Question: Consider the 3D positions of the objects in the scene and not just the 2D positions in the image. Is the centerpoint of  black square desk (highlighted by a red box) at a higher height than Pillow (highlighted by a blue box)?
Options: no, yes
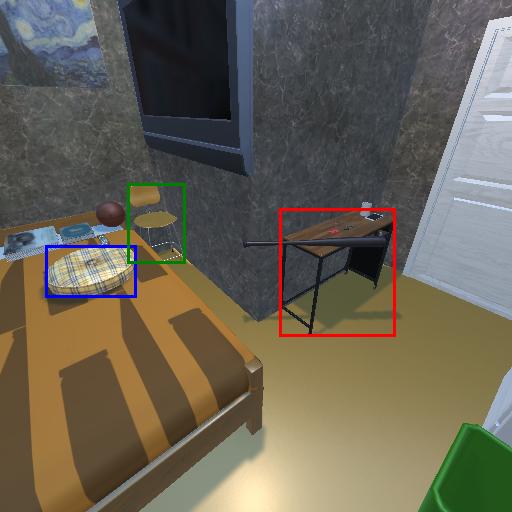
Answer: no